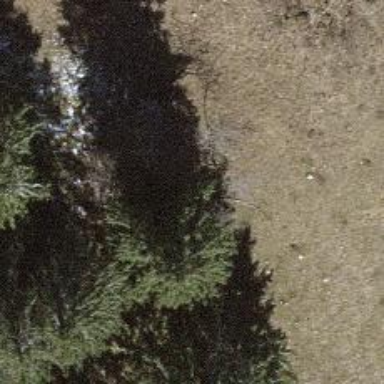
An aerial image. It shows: Needle-leaved tree in nature.